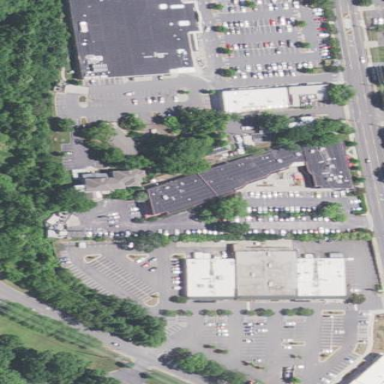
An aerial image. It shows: Retail area.